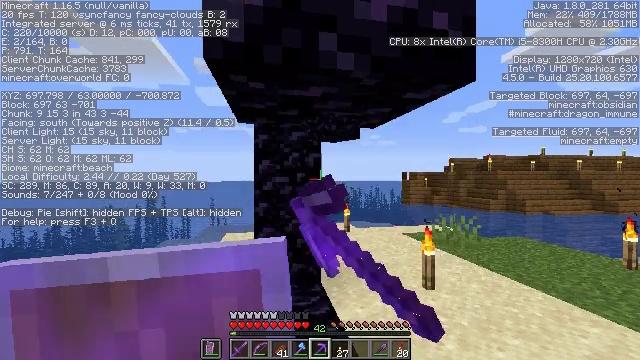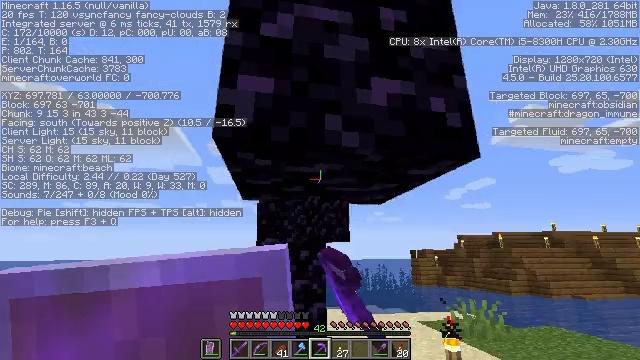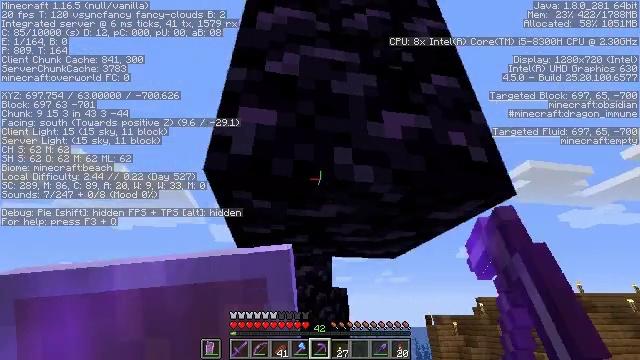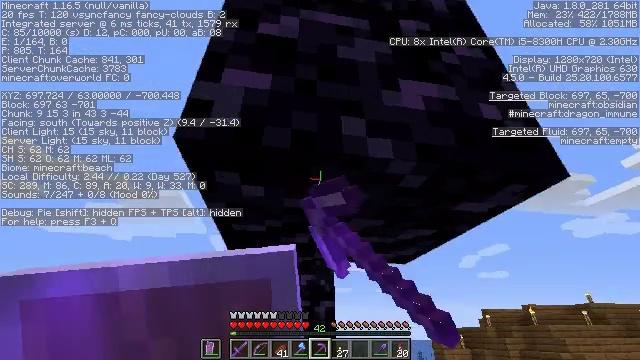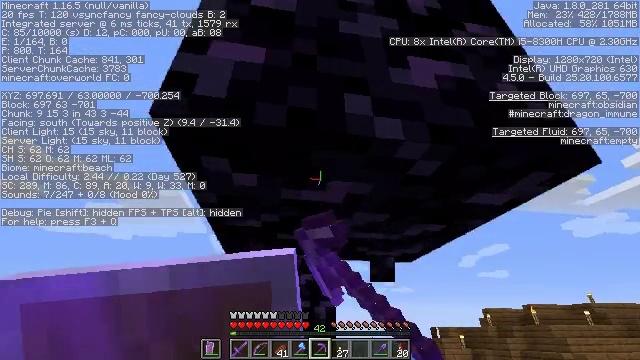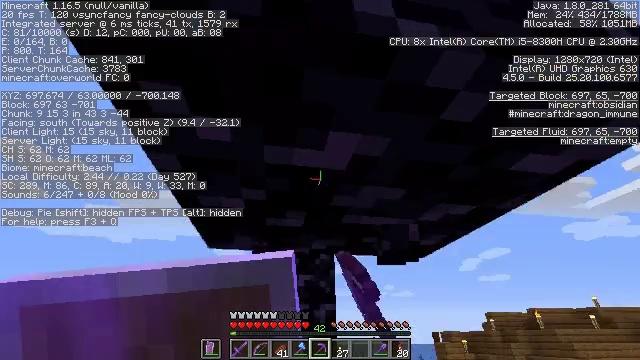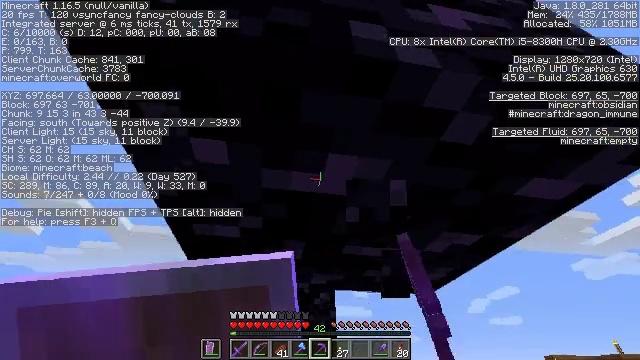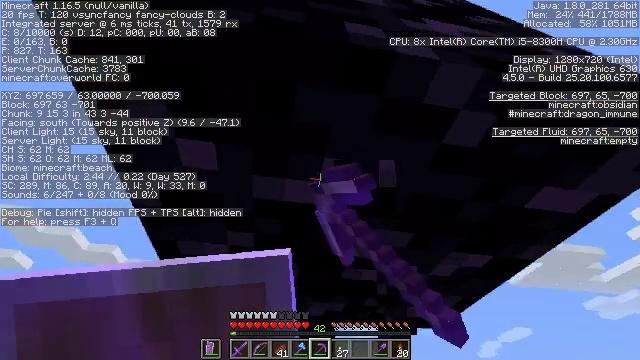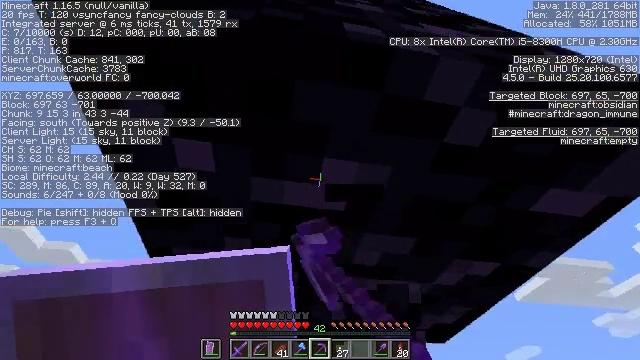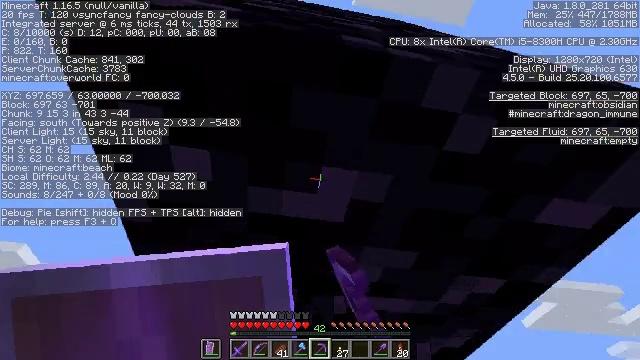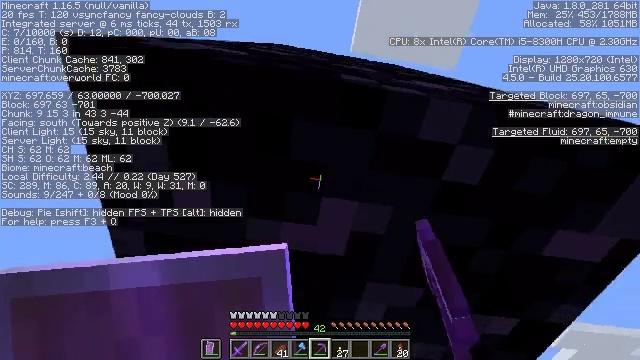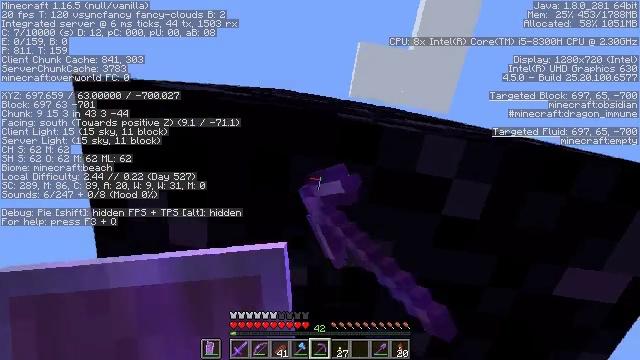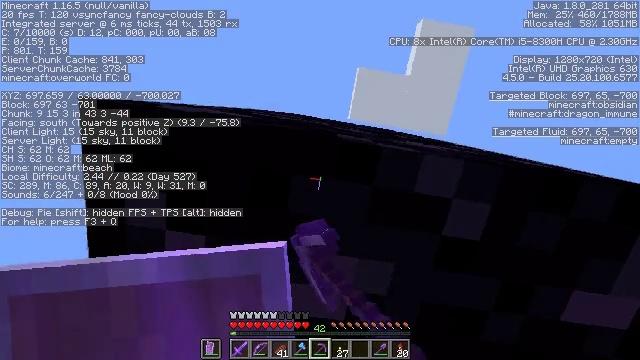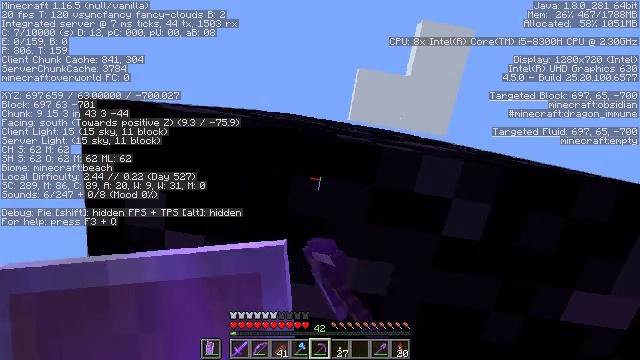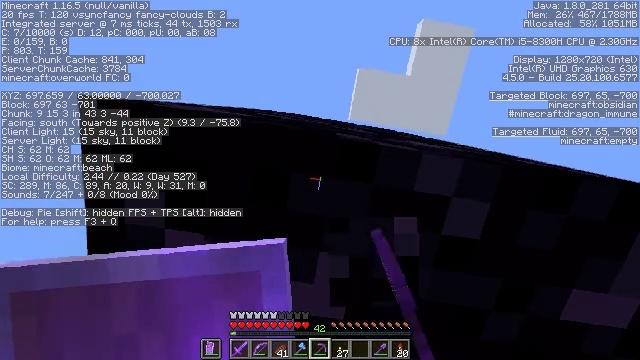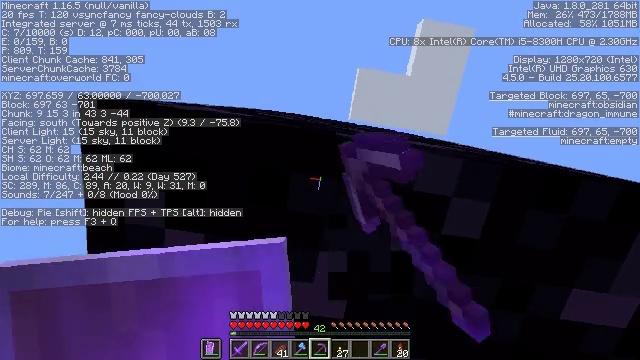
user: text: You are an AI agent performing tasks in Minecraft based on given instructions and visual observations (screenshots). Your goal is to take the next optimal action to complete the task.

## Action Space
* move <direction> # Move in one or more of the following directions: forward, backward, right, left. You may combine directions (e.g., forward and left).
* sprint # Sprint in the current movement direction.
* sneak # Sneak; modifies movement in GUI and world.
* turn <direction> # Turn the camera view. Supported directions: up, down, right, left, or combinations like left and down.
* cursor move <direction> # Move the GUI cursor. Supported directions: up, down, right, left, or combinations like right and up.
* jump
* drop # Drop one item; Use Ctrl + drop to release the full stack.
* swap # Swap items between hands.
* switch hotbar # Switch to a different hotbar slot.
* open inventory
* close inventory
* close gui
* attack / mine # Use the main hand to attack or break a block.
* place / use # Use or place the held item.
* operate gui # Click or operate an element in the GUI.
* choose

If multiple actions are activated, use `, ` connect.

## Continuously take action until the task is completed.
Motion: motion action
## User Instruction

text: Mine the tough obsidian.
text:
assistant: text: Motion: move forward, turn up, attack / mine
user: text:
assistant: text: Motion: move forward, turn up, attack / mine
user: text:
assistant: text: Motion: move forward, turn up, attack / mine
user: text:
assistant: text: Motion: move forward, attack / mine
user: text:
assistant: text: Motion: attack / mine
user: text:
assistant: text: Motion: turn up, attack / mine
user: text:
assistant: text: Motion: turn up, attack / mine
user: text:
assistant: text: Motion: turn up, attack / mine
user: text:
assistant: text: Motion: turn up, attack / mine
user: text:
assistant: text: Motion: turn up, attack / mine
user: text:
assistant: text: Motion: turn up, attack / mine
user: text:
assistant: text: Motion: turn up, attack / mine
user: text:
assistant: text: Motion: attack / mine
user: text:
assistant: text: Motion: attack / mine
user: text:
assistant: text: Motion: attack / mine
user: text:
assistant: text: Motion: attack / mine
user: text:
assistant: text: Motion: attack / mine
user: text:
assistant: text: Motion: attack / mine
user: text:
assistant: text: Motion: attack / mine
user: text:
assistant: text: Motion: attack / mine
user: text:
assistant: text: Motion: attack / mine
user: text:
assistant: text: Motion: attack / mine
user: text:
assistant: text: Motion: attack / mine
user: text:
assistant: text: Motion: attack / mine
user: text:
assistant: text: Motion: attack / mine
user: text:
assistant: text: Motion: attack / mine
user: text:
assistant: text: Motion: attack / mine
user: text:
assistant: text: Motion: attack / mine
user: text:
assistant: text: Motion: attack / mine
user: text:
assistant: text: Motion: attack / mine